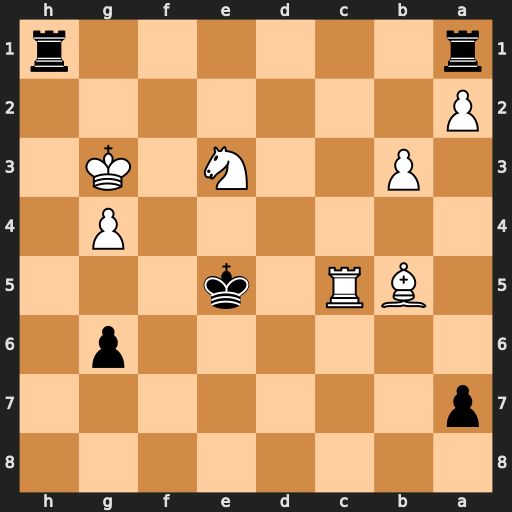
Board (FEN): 8/p7/6p1/1BR1k3/6P1/1P2N1K1/P7/r6r
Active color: b
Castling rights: -
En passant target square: -
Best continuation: Kd4 Rc6 Kxe3